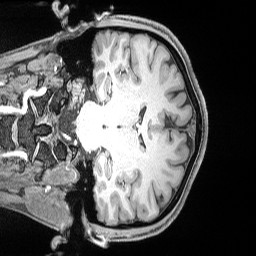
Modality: T1w
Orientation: coronal
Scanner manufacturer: siemens
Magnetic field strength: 3 T
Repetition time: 2.53 s
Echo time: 0.00169 s